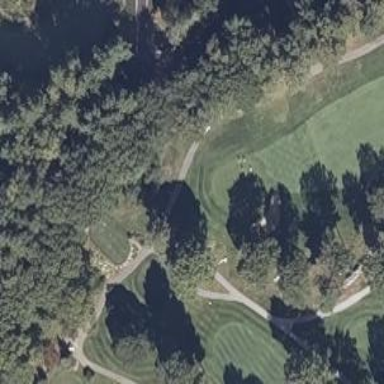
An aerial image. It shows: View of golf hole.